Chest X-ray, PA view. Patient: 44 years old, sex F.
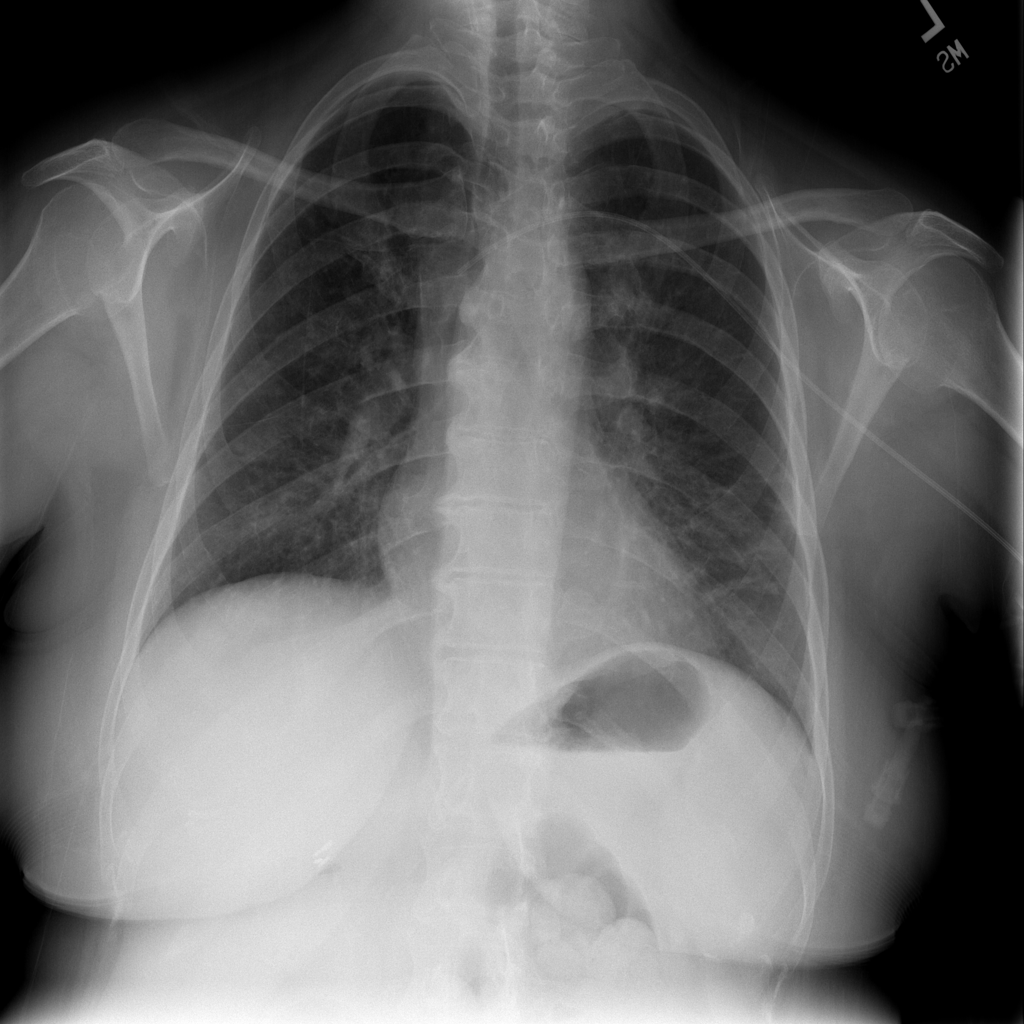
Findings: Infiltration